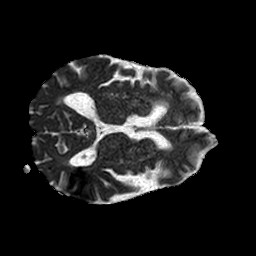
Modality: ADC
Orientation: axial
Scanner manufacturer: philips
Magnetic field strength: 1.5 T
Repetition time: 4.301 s
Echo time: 0.07117 s